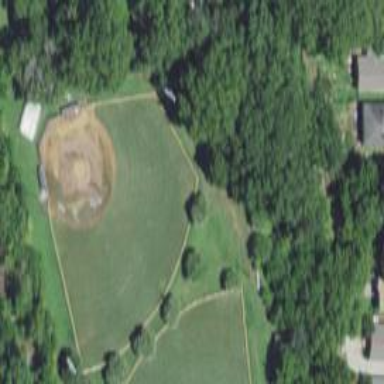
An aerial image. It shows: Baseball pitch for leisure land activities.